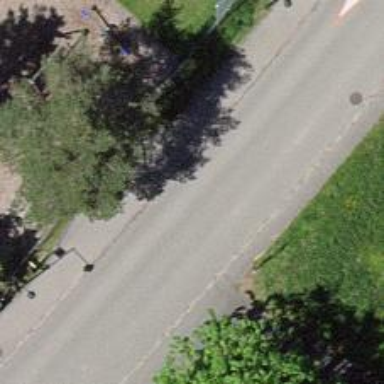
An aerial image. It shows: Bus stop along the road.